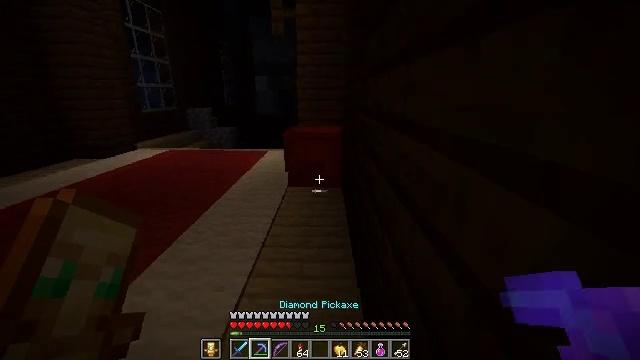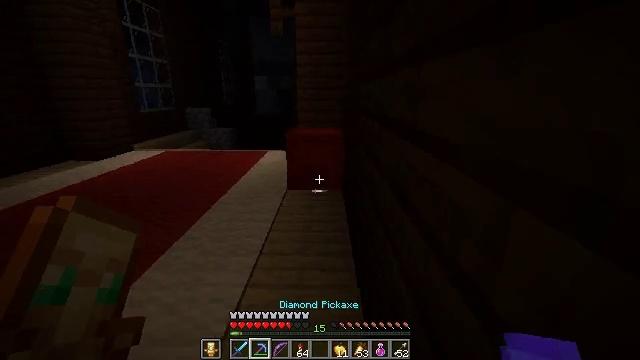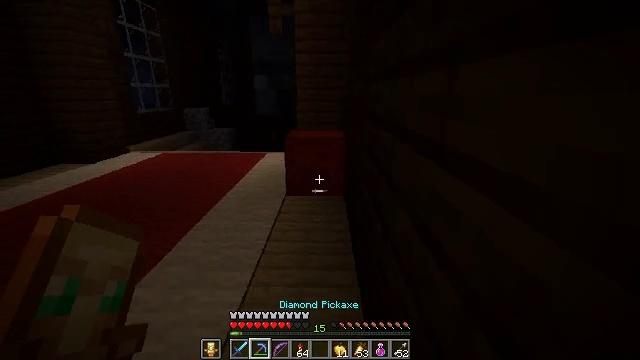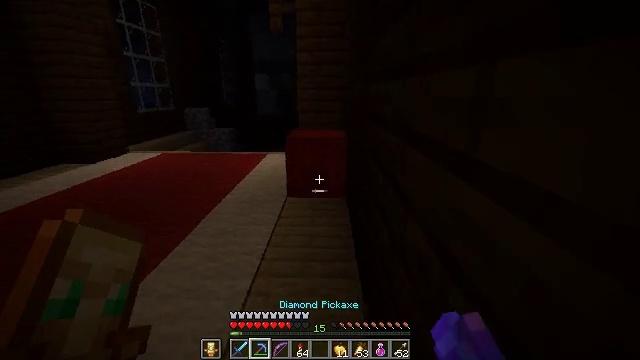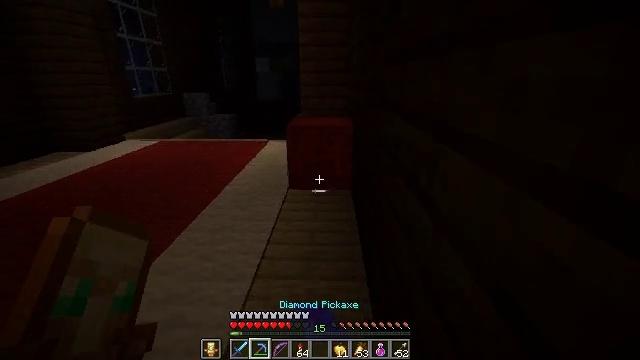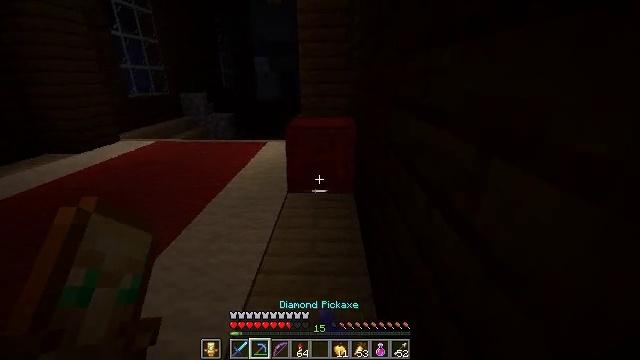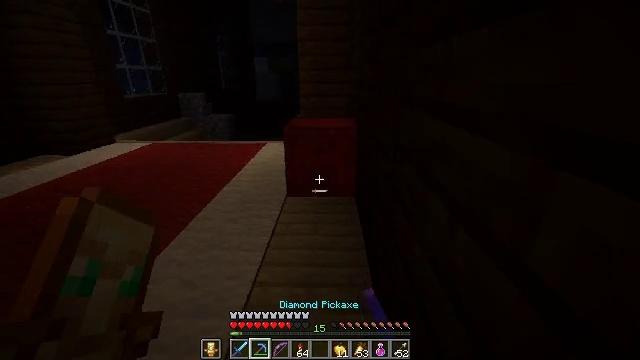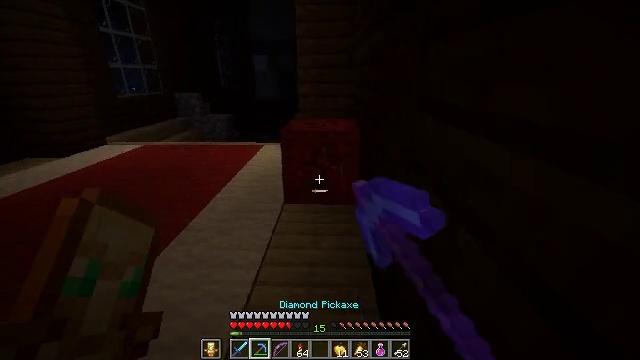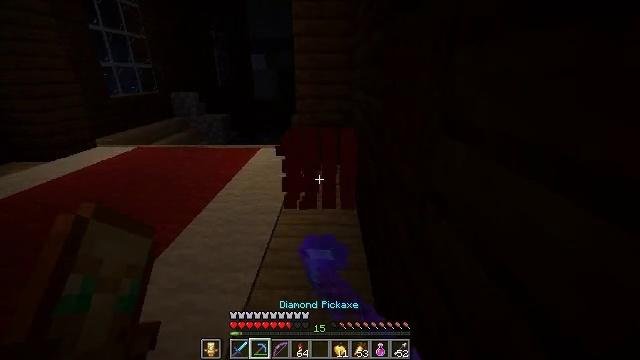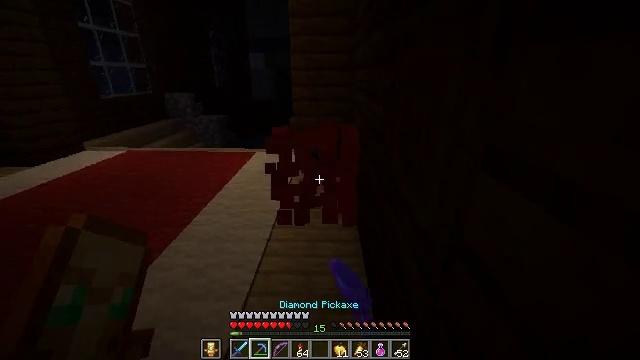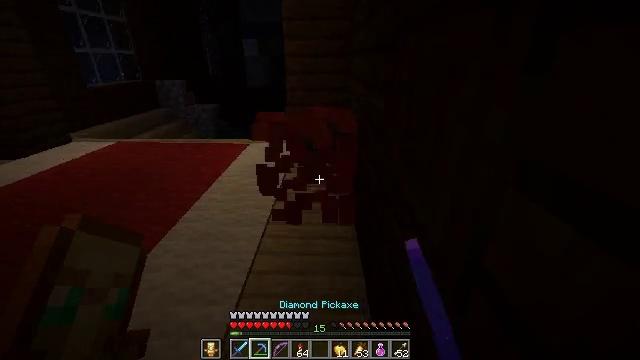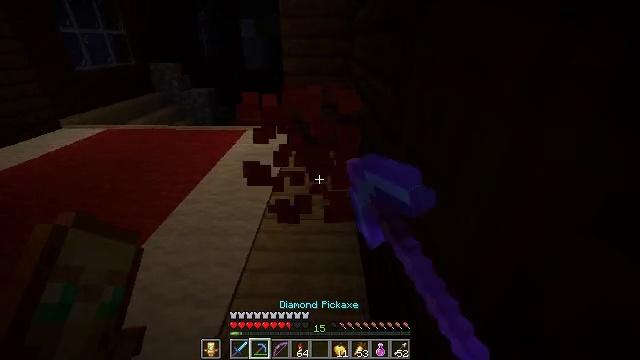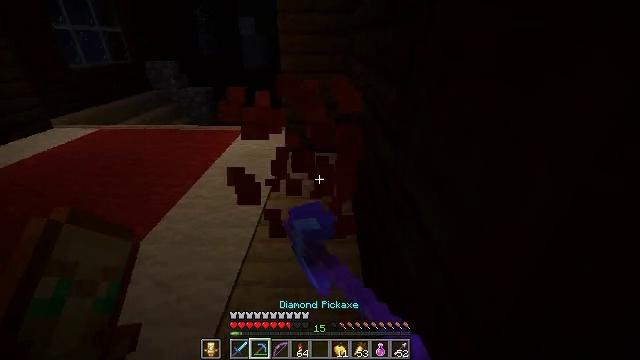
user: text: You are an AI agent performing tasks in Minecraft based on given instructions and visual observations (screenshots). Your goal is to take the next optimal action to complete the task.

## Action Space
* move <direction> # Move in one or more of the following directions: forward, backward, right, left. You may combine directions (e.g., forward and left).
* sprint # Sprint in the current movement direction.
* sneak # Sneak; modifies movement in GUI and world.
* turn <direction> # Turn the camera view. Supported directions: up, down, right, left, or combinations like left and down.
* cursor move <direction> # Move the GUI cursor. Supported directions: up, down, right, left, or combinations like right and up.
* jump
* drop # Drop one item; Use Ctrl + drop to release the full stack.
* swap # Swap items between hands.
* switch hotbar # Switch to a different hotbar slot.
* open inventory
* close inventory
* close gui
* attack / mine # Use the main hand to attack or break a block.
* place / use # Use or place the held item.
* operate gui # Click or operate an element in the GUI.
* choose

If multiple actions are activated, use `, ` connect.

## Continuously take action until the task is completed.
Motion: motion action
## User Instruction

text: Destroy the red shulker box for reuse.
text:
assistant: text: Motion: move forward
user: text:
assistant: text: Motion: move forward, attack / mine
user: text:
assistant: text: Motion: move forward, attack / mine
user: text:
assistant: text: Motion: move forward, turn down, attack / mine
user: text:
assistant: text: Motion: move forward, attack / mine
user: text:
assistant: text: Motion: move forward, attack / mine
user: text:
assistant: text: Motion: move forward, attack / mine
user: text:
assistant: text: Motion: move forward, attack / mine
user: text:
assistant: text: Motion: move forward, attack / mine
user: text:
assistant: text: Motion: move forward, turn down, attack / mine
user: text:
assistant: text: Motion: move forward, turn down, attack / mine
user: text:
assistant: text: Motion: move forward, attack / mine
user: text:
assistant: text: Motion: attack / mine